Question: This is the code in UI
'''
<asp:TemplateField>
<ItemTemplate>
<asp:Button ID="btn" runat="server" CommandName="Edit" Text="AFE" />
</ItemTemplate>
</asp:TemplateField>
--</Columns>
'''
I Want to Get the Details of All Fields in Text boxes in Same page when ever I click on the Button Edit. I Tried using :
'''
protected void GridView1_RowCommand(object sender, GridViewCommandEventArgs e)
{
if (e.CommandName == "Edit")
{
GridViewRow Row = (GridViewRow)(((Button)e.CommandSource).NamingContainer);
string text = Row.Cells[2].Text;
}
'''
But I am getting "" in string text..
This is screenshot of my grid view

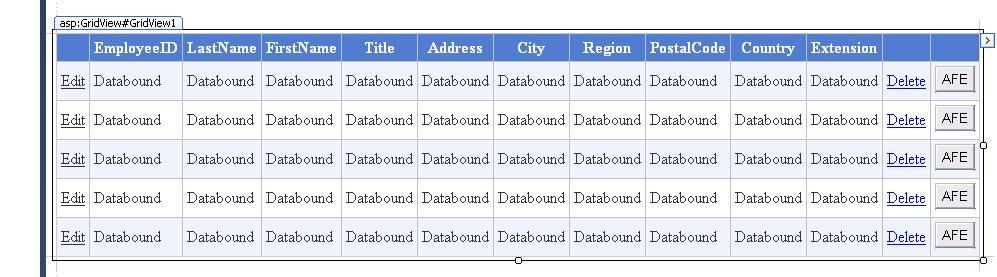
Answer: 1. You can use the row index stored in command argument to find a row where Edit button is clicked.
2. Now you can find the TextBox in that row where cell index location is 2.
3. Then get the Text of your TextBox. protected void GridView1_RowCommand(object sender, GridViewCommandEventArgs e)
{
if(e.CommandName == "Edit")
{
int index = Convert.ToInt32(e.CommandArgument);
GridViewRow clickedRow = CustomersGridView.Rows[index];
TextBox myTextBox = (TextBox)clickedRow.Cells[2].FindControl("TextBoxName");
string text = myTextBox.Text;
}
}
In ASPX page, you need to handle row command event like this:
'''
<asp:gridview id="GridView1"
datasourceid="DataSource"
autogeneratecolumns="false"
onrowcommand="GridView1_RowCommand"
runat="server">
</asp:gridview>
'''